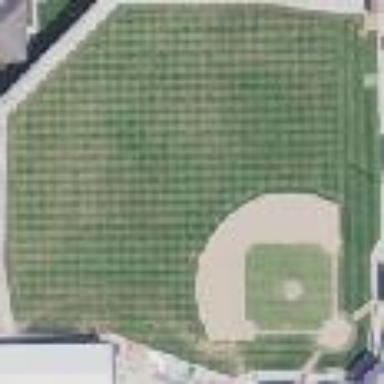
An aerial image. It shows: Baseball or softball pitch for leisure land sports.